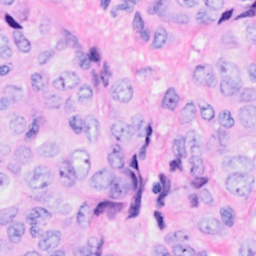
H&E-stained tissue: Breast